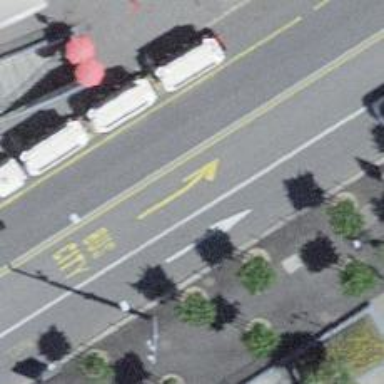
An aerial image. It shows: Toilets.